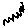
Label: zigzag